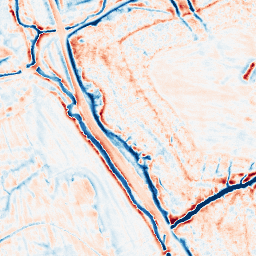
Category: edge_preserving
Decomposition family: bilateral
Decomposition parameters: d: 15
sigma_color: 25
sigma_space: 75
Upsampling method: regularized
Upsampling parameters: scale: 4
lambda_reg: 0.01
Upsampling scale: 4